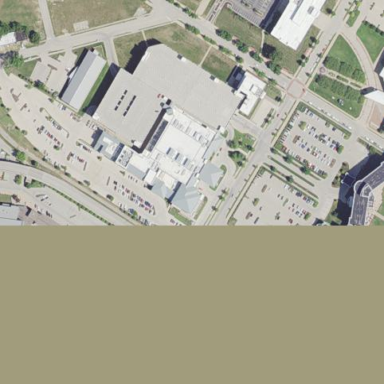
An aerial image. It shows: Building that serves as casino.